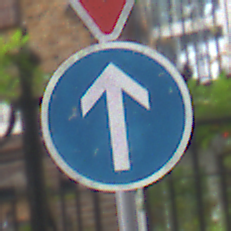
Verkehrszeichen: VorgeschriebeneFahrtrichtungGeradeaus
Zusatzzeichen oben: VorfahrtGewaehren
Umgebung: Outdoor, Urban
Tageszeit: MorningAfternoon
Wetter: Overcast
Licht: Natural
Jahreszeit: NotSpecified
Kontrast: LowContrast